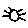
Label: sun